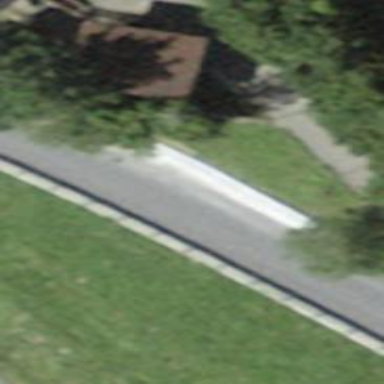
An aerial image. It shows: Tertiary road.